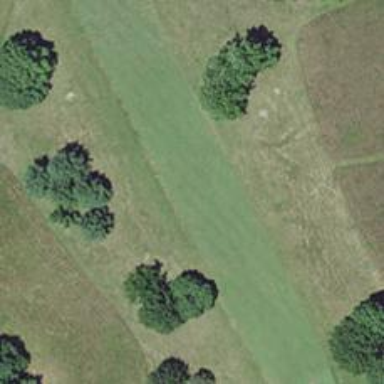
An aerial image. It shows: Golf hole.